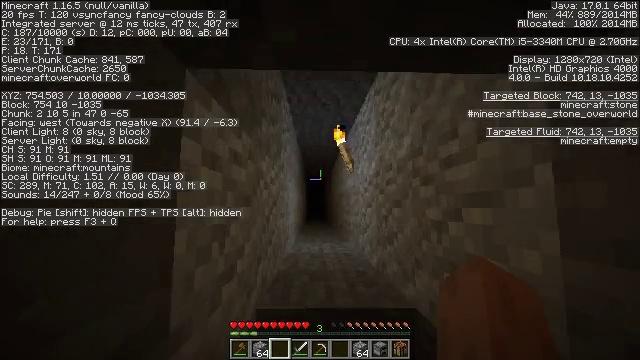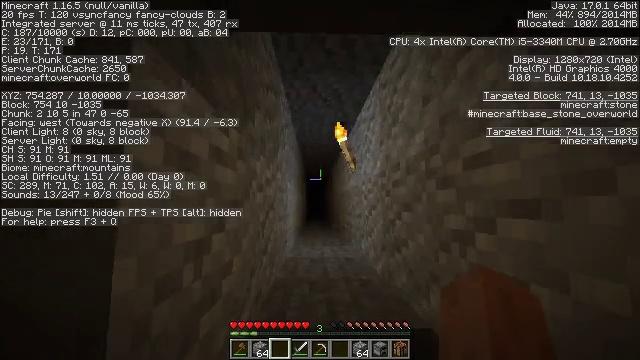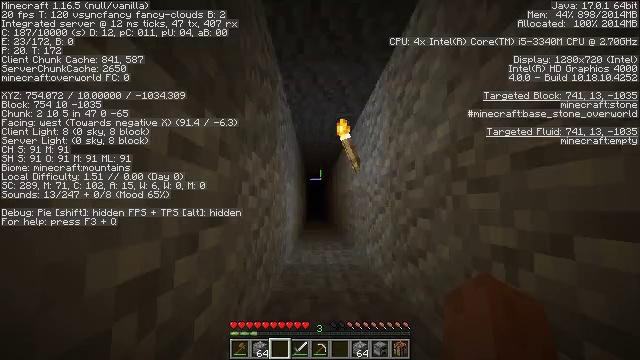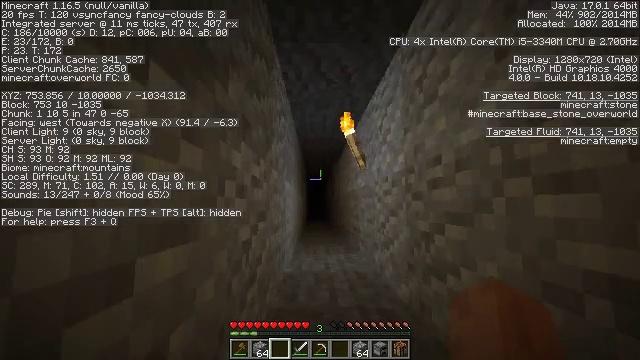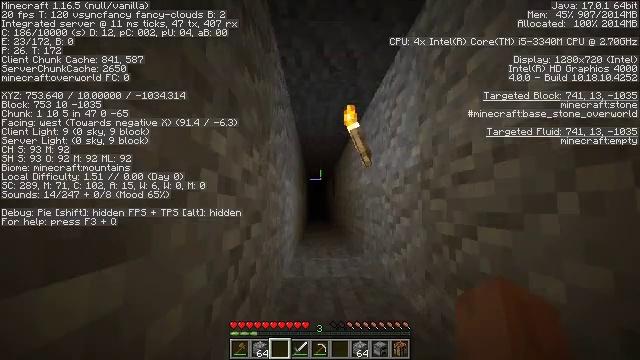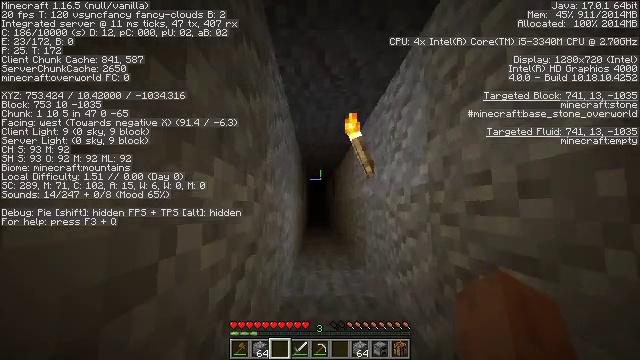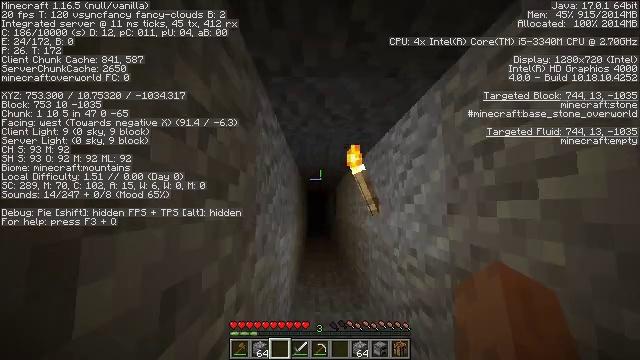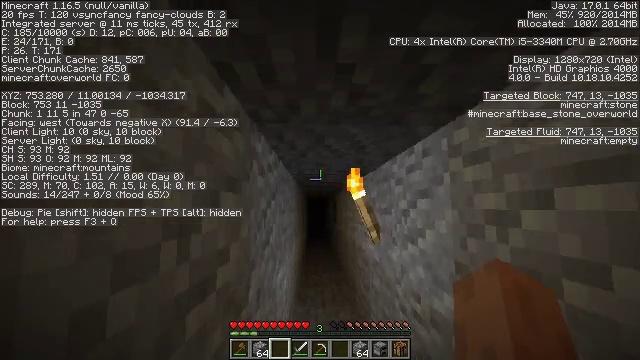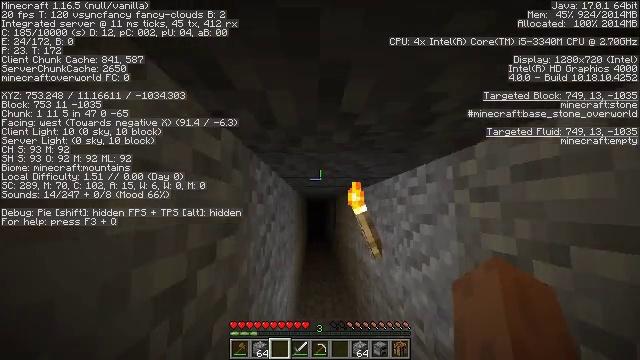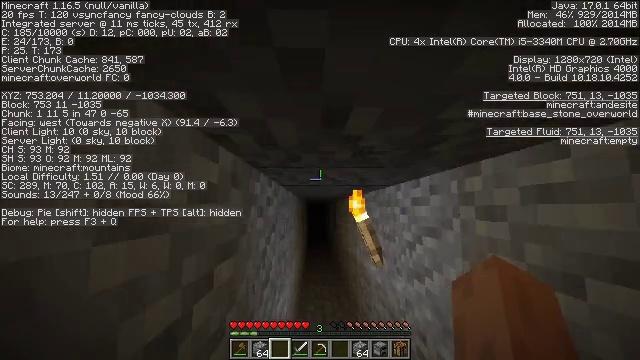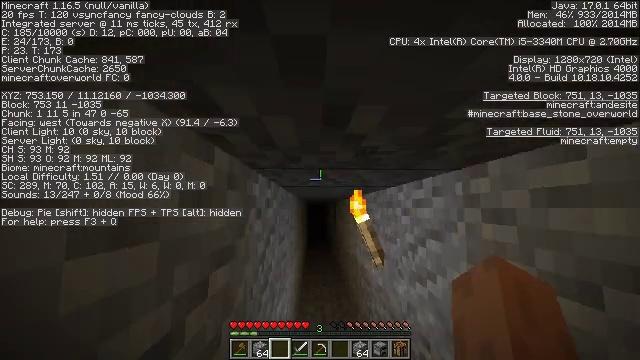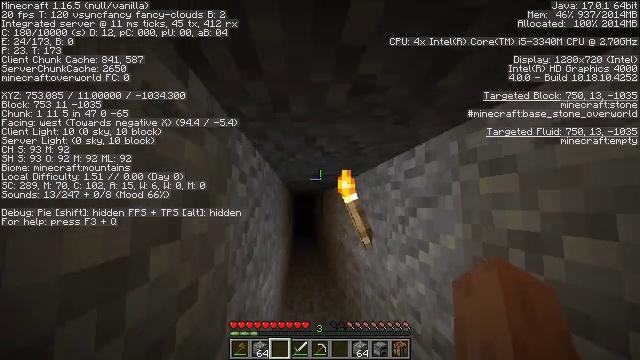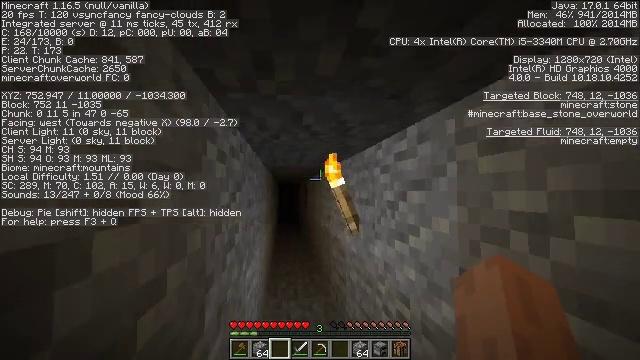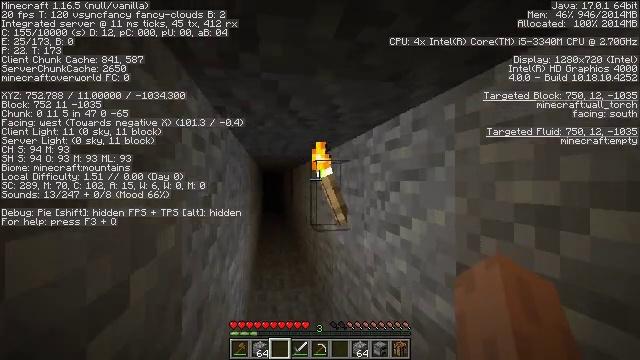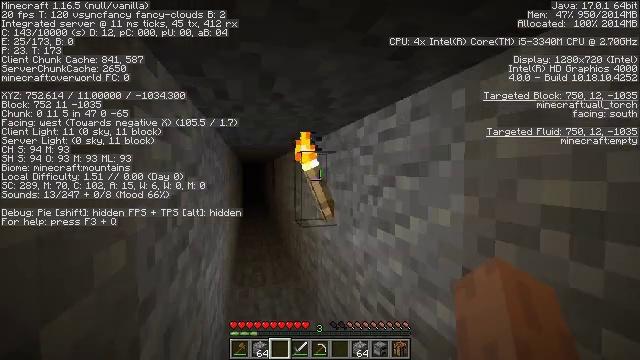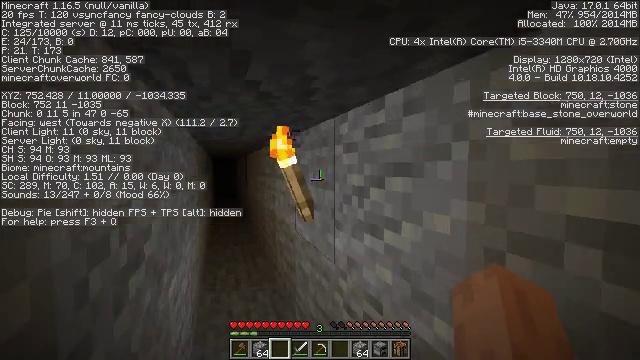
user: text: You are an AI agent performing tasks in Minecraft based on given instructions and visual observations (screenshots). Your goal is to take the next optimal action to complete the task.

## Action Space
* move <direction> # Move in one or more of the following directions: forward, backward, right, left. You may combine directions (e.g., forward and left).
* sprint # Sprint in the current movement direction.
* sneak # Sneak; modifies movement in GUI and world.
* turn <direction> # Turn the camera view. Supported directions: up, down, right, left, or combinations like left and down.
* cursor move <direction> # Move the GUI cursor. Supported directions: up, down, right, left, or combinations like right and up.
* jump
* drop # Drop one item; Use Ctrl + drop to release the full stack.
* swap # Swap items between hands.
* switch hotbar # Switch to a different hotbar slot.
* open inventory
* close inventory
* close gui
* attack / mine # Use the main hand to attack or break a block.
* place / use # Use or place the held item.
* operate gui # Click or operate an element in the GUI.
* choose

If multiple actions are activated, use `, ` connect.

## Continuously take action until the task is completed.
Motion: motion action
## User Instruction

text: Left click to collect the wall torch.
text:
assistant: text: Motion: move forward
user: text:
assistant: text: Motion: move forward
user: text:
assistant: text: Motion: move forward
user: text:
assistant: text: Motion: move forward
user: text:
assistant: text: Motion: move forward, jump
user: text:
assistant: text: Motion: move forward, jump
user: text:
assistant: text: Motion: move forward, jump
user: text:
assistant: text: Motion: move forward and move left, jump
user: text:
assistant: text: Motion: move forward and move left
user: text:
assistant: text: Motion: move forward and move left
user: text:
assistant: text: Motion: move forward and move left, turn right
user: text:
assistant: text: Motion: move forward and move left, turn right and down
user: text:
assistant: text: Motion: move forward and move left, turn right and down
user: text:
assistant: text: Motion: move forward and move left, turn right and down
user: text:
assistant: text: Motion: move forward, turn right and down
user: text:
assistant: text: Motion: move forward, turn right and down
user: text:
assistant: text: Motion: no_op
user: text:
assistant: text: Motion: no_op
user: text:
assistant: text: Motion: no_op
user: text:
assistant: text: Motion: no_op
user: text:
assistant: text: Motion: no_op
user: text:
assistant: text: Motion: turn left and down
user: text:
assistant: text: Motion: turn left and down
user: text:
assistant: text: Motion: turn left
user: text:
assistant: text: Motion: turn left and down
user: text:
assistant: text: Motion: turn left
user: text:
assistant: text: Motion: no_op
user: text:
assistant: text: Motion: no_op
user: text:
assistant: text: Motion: attack / mine
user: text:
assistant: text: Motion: attack / mine